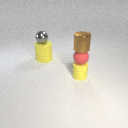
large yellow rubber cylinder behind small yellow rubber cylinder